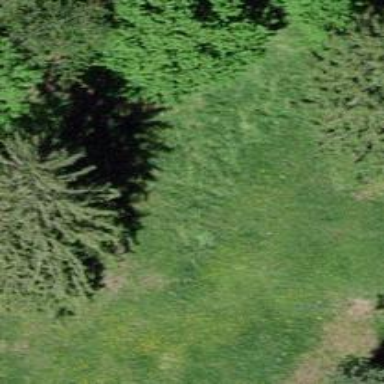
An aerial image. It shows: Path surrounded by trees.